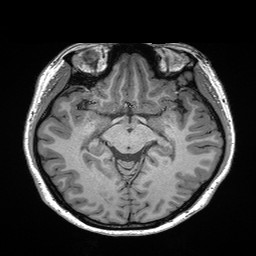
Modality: T1w
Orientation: coronal
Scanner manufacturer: siemens
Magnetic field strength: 3 T
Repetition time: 2.3 s
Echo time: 0.00298 s